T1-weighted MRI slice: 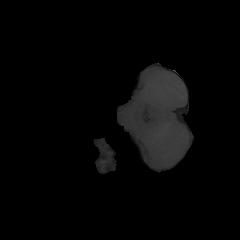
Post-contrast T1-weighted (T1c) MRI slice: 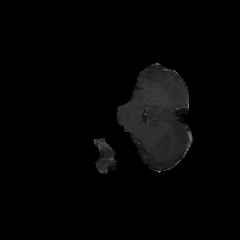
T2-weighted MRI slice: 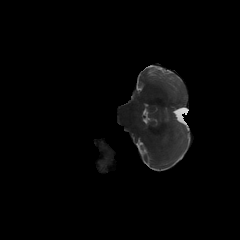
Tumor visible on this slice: no